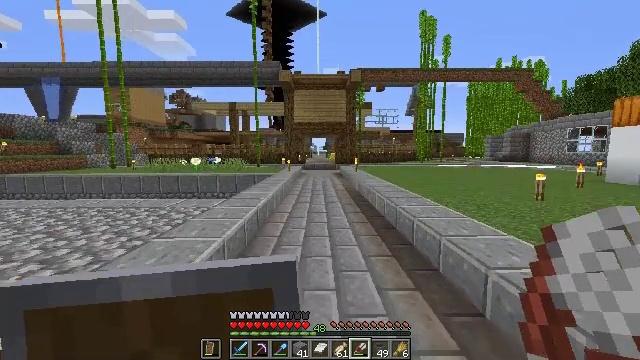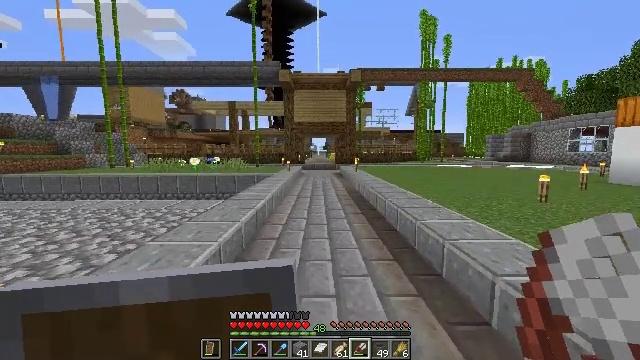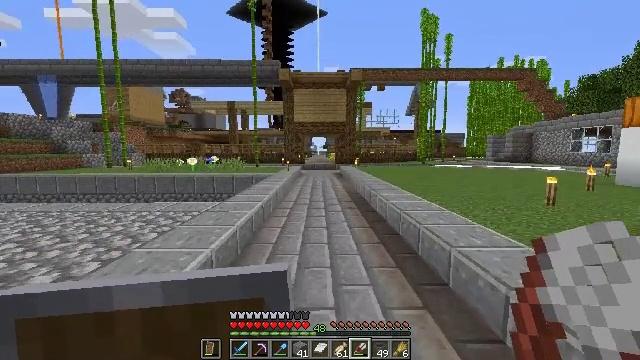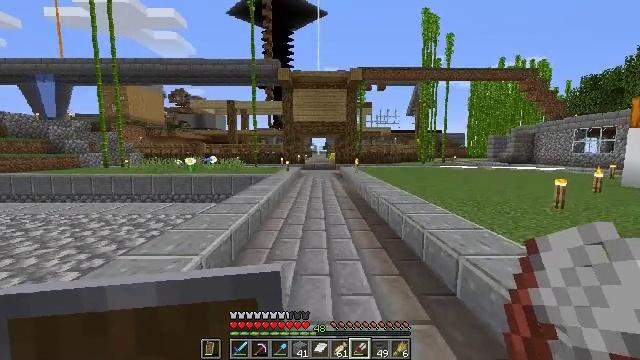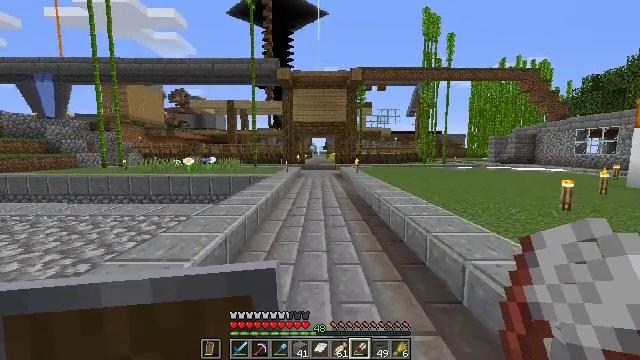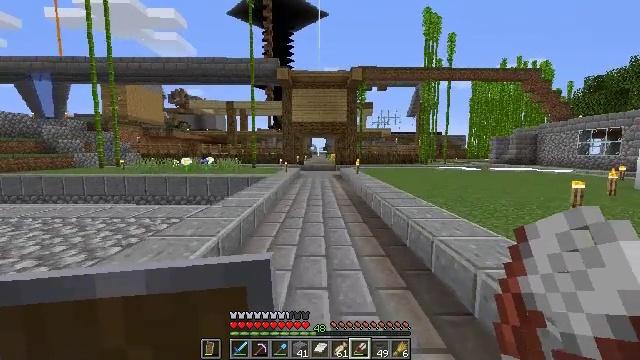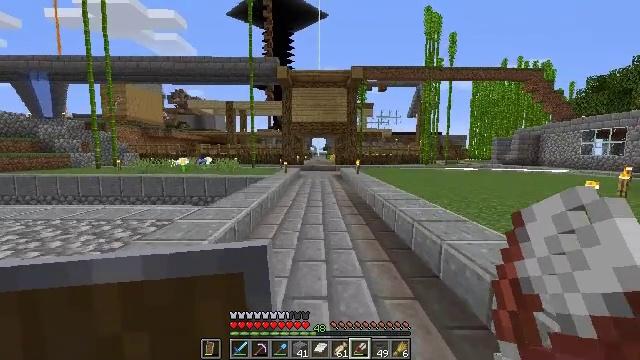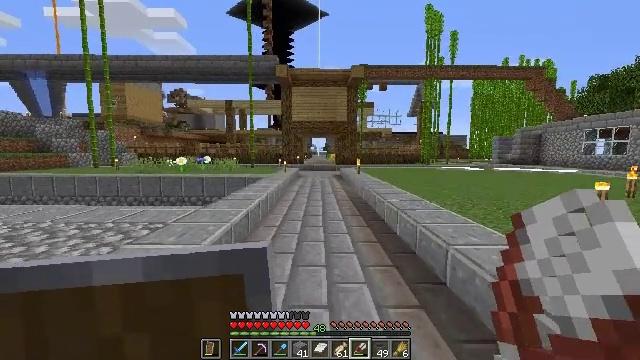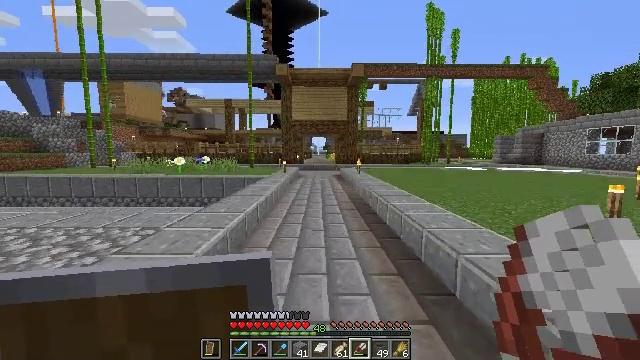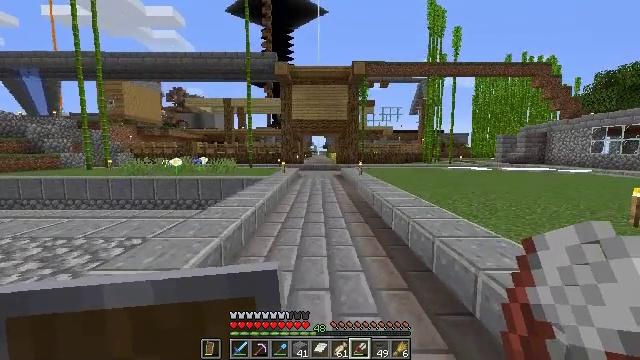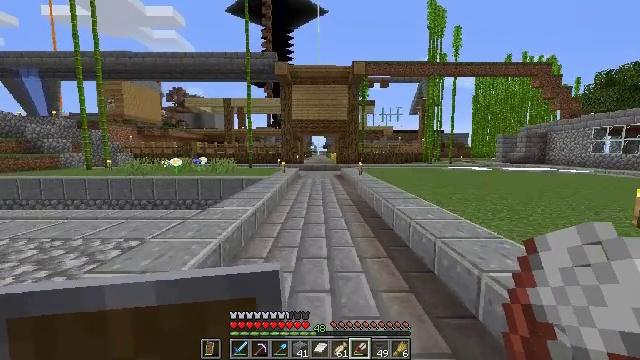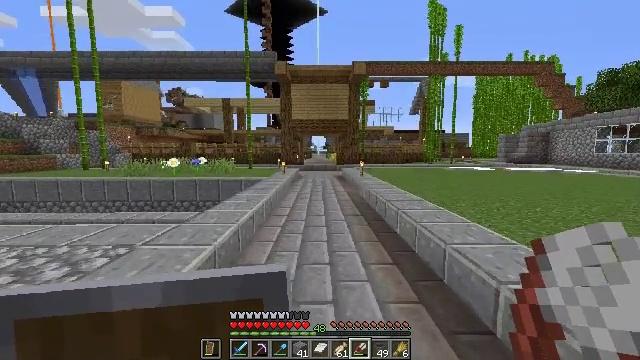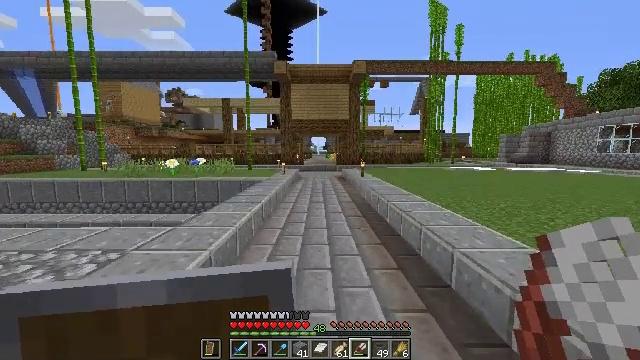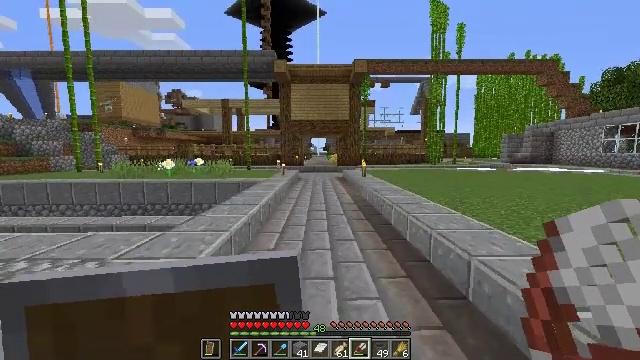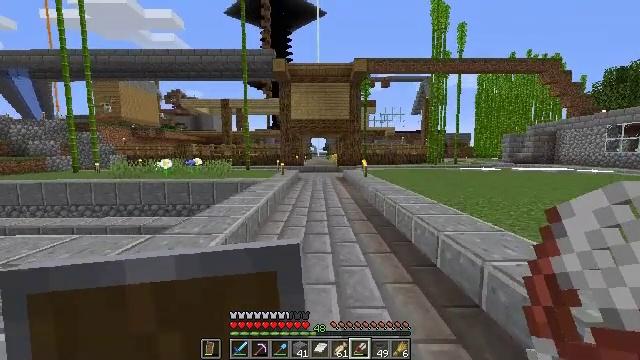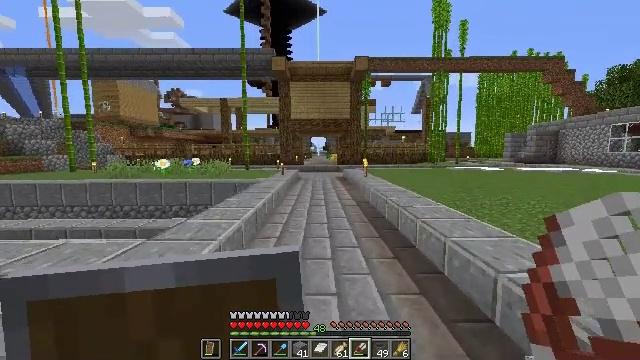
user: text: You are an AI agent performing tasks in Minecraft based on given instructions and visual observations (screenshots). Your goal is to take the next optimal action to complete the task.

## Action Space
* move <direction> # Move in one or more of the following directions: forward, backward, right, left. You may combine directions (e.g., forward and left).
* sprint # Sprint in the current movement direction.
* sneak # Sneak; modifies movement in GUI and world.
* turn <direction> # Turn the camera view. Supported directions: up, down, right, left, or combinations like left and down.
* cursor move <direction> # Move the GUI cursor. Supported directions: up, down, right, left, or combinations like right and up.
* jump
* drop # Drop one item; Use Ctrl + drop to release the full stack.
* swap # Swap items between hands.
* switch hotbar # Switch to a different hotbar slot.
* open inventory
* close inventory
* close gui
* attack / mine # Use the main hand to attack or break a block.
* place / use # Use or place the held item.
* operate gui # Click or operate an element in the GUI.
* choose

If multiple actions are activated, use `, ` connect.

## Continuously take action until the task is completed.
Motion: motion action
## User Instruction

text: Craft some packed ice.
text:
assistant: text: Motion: move forward
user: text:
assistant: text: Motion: move forward
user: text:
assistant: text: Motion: move forward
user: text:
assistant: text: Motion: move forward
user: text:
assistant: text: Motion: move forward
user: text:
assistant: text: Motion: move forward
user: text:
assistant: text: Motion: move forward
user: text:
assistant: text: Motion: move forward
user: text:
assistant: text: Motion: move forward
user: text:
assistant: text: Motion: move forward
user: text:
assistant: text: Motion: move forward
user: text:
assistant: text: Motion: move forward
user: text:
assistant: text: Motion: move forward
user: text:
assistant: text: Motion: move forward
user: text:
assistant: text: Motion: move forward
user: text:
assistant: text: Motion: move forward
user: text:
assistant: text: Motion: move forward
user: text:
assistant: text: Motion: move forward
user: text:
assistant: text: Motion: move forward
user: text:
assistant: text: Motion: move forward
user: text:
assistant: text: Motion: move forward
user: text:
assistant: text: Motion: move forward
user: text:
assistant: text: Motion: move forward
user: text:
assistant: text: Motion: move forward
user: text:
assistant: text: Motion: move forward
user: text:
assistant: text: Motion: move forward
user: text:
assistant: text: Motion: move forward
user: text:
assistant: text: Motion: move forward
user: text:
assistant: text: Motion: move forward
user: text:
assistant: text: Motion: move forward